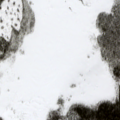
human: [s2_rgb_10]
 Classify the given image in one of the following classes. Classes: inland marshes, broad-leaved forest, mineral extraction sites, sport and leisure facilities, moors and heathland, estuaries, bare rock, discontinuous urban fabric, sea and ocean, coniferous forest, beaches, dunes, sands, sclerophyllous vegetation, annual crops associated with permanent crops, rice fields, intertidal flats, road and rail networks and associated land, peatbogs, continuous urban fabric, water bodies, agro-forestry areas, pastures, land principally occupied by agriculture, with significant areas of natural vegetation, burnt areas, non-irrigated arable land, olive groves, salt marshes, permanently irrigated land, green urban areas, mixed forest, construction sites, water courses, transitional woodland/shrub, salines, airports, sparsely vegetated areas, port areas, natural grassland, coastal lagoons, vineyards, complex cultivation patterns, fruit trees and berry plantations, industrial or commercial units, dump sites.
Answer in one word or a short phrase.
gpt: coniferous forest, transitional woodland/shrub, peatbogs